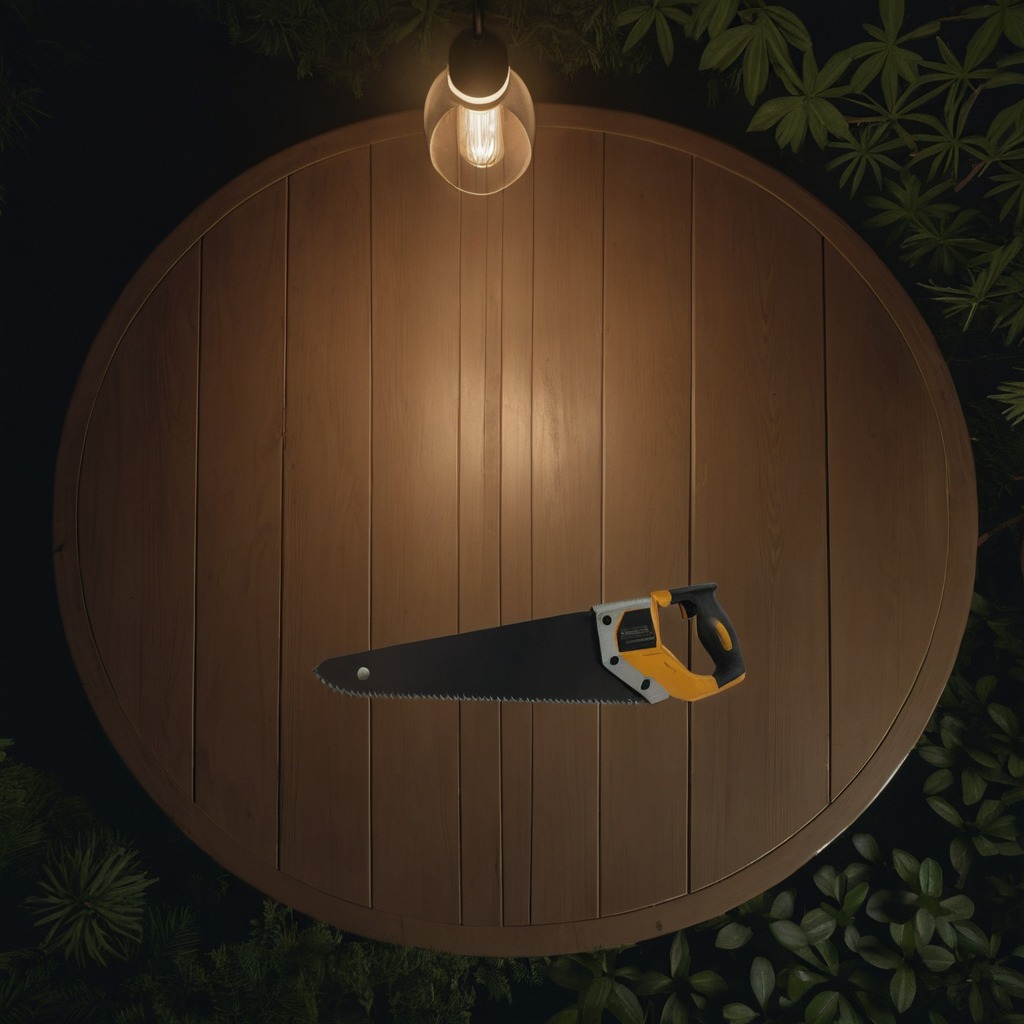
A metal saw is lying on a wooden table inside a jungle field workshop tent at night.